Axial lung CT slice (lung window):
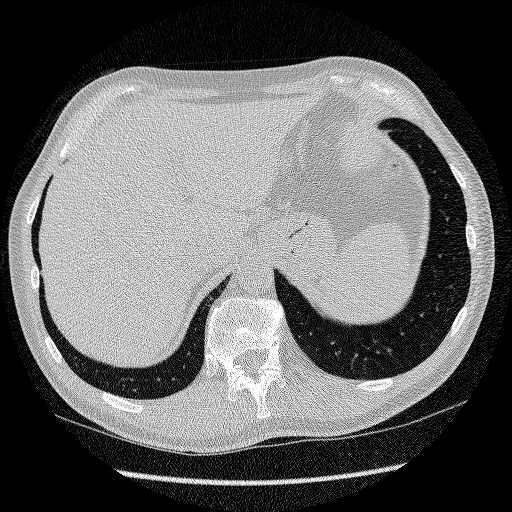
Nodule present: no